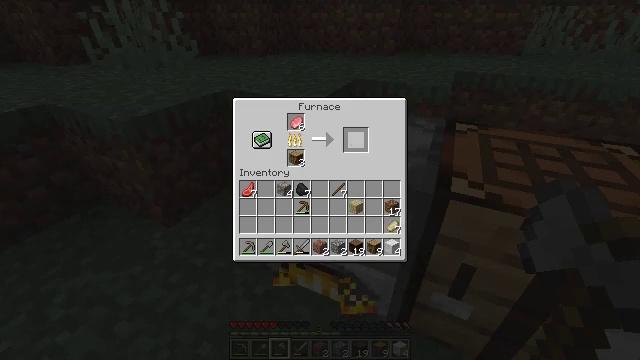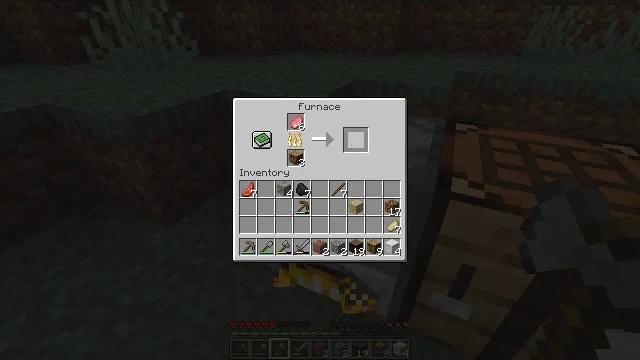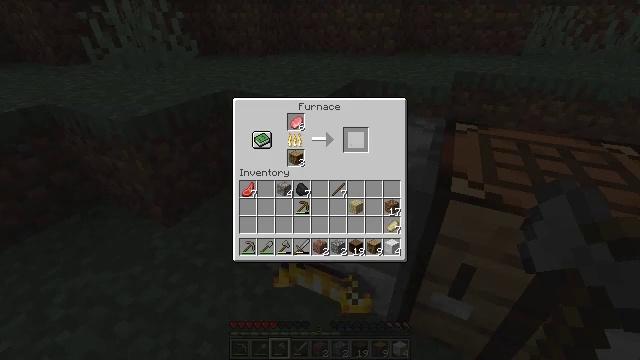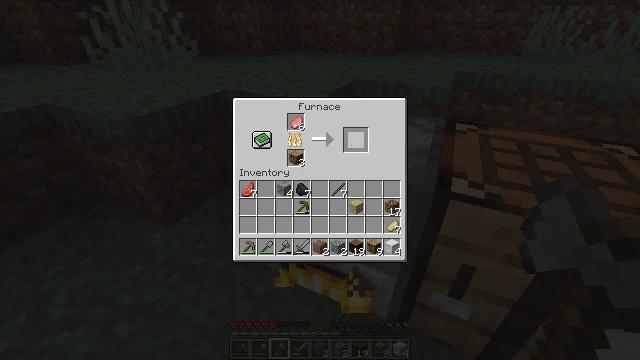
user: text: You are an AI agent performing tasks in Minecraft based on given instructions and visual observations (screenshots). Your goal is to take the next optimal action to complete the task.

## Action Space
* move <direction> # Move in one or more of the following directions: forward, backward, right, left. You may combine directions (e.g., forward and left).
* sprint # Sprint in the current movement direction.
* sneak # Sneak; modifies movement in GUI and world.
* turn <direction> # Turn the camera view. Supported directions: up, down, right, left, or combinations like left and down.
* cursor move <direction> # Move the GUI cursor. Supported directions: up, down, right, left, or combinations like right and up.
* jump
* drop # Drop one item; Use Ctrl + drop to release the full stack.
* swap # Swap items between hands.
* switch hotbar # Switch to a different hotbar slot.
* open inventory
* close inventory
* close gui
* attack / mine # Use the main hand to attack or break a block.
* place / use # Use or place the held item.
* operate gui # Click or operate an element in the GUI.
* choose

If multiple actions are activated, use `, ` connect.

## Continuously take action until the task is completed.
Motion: motion action
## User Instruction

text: craft item air
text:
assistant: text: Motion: sneak, operate gui
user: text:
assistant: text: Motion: sneak
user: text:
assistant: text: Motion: sneak
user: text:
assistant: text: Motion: sneak